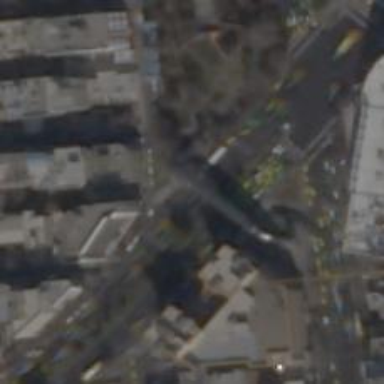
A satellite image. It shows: Crossing road.